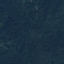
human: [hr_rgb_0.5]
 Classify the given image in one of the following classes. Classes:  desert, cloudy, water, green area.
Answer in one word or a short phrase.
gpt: green area